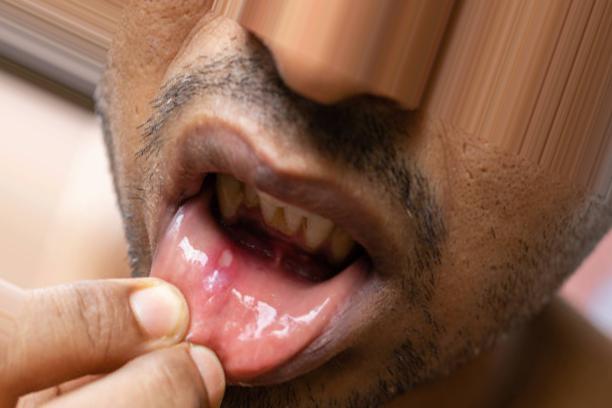
Condition: Mouth Ulcer